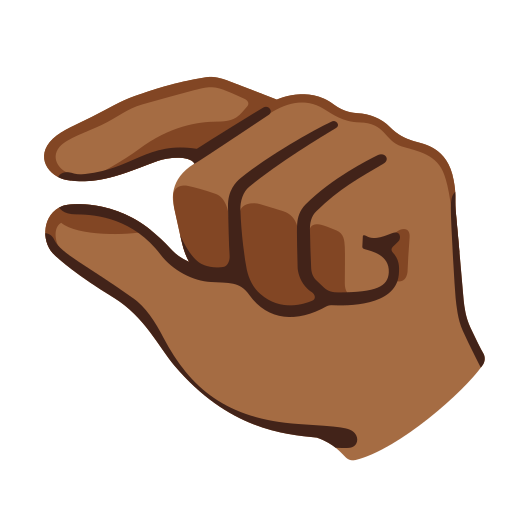
Emoji: 🤏🏾